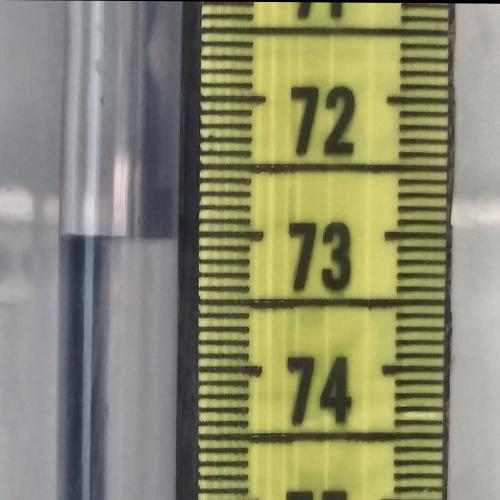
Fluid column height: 73.0 cm